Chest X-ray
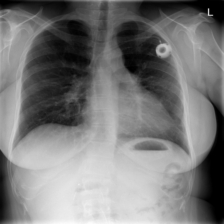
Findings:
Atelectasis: negative
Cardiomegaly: positive
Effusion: negative
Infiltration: negative
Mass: negative
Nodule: negative
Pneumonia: negative
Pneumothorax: negative
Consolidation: negative
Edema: negative
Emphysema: negative
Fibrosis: negative
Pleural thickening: negative
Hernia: negative